Question: I've been attempting to overlay two images in python to match coordinates, the top left and bottom right corners have the same coordinates and their aspects are almost identical bar a few pixels. Although they are different resolutions.
Using PIL I have been able to overlay the images, though after overlaying them the image output is square but the resolution is that of the background image, the foreground image is also re-sized incorrectly (As far as I can see). I must be doing something wrong.
'''
import Image
from PIL import Image
#load images
background = Image.open('ndvi.png')
foreground = Image.open('out.png')
#resizing
foreground.thumbnail((643,597),Image.ANTIALIAS)
#overlay
background.paste(foreground, (0, 0), foreground)
#save
background.save("overlay.png")
#display
background.show()
'''
When dropping the images into something horrible like powerpoint the image aspects are almost identical. I've included an example image, the image on the left is my by hand overlay and the image on the right is the output from python. The background at some point in the code is squashed vertically, also affecting the overlay. I'd like to be able to do this in python and make it correctly look like the left hand image.

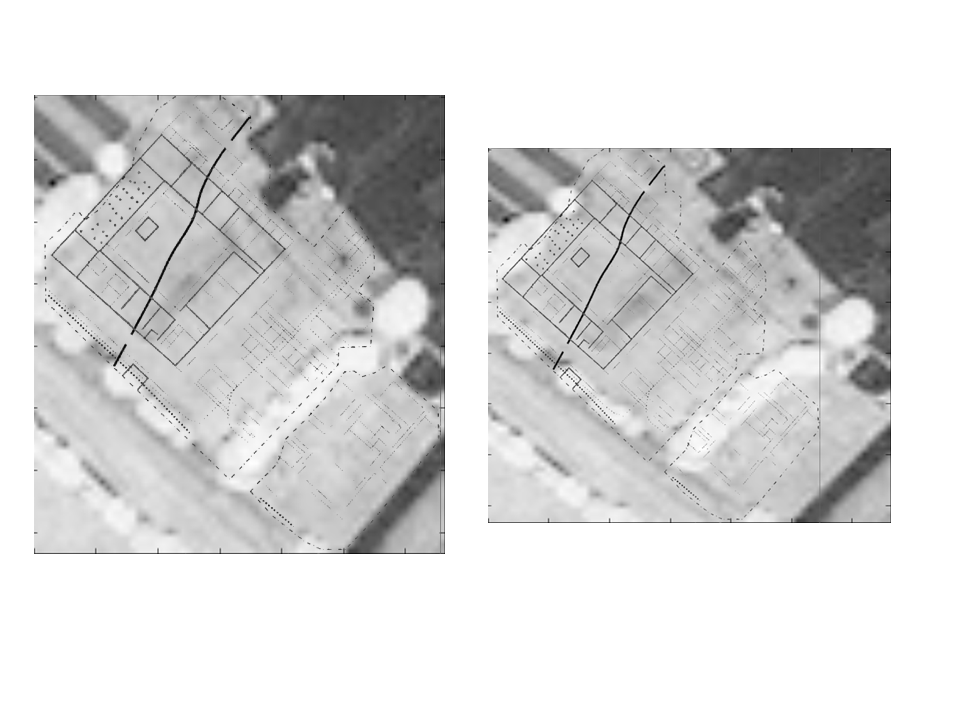
Answer: A solution upfront.
## Background image
width/height/ratio: 300 / 375 / 0.800

## Foreground image
width/height/ratio: 400 / 464 / 0.862

## Overlay
'''
from PIL import Image
imbg = Image.open("bg.png")
imfg = Image.open("fg.png")
imbg_width, imbg_height = imbg.size
imfg_resized = imfg.resize((imbg_width, imbg_height), Image.LANCZOS)
imbg.paste(imfg_resized, None, imfg_resized)
imbg.save("overlay.png")
'''

## Discussion
The most important information you have given in your question were:
- -
The conclusion from these points is: the aspect ratio of one of the images change. This can be achieved with the 'resize()' method (not with 'thumbnail()', as explained below). To summarize, the goal simply is:
That is what the code above is doing.
Two comments on your approach:
First of all, I recommend using the newest release of Pillow (Pillow is the continuation project of PIL, it is API-compatible). In the 2.7 release <URL>.
Then, you obviously need to take control of how the aspect ratio of both images evolves throughout your program. 'thumbnail()', for instance, does alter the aspect ratio of the image, even if your 'size' tuple does not have the same aspect ratio as the original image. Quote from the 'thumbnail()' docs:
> This method modifies the image to contain a thumbnail version of
itself, . This method calculates an
appropriate thumbnail size to of the image
So, I am not sure where you were going exactly with your '(643,597)' tuple and if you are possibly relying on the thumbnail to have this exact size afterwards.